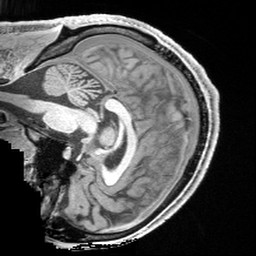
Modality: T1w
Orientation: sagittal